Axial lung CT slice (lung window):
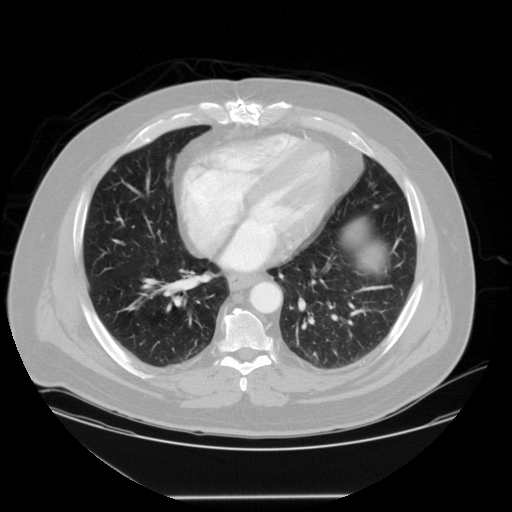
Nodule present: yes
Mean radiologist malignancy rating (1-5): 2.5